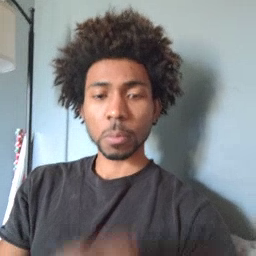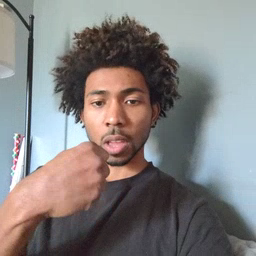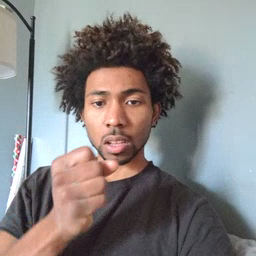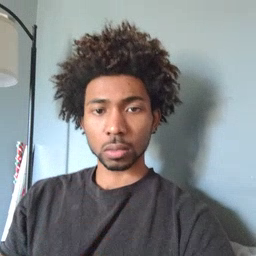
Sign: make